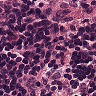
Metastatic tissue present: no